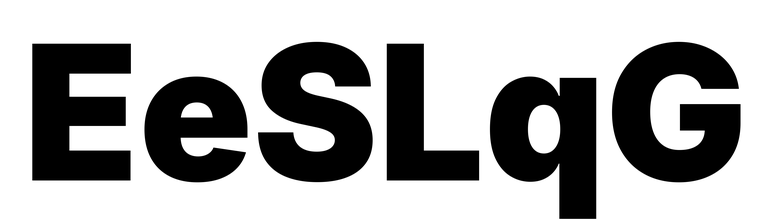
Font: Inter_Black